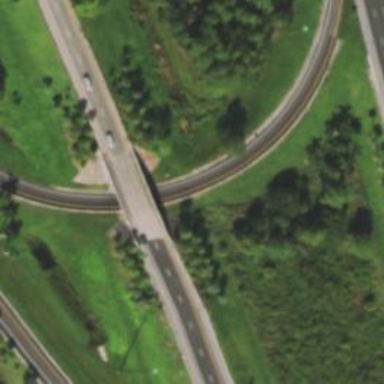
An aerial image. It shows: Motorway link bridge.